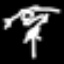
Label: frog